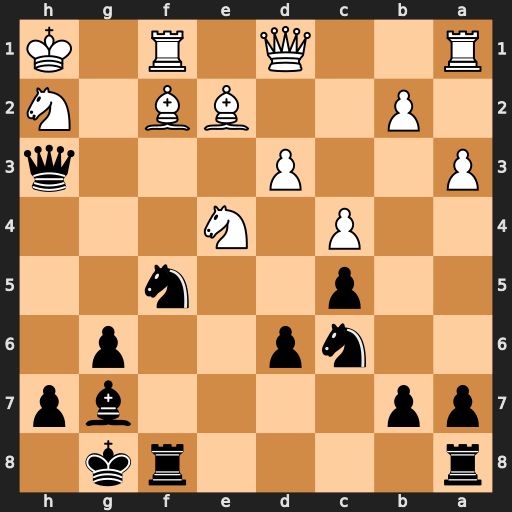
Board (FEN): r4rk1/pp4bp/2np2p1/2p2n2/2P1N3/P2P3q/1P2BB1N/R2Q1R1K
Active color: b
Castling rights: -
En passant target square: -
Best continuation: Be5 Bg1 Ne3